Aerial crown-view tile of a tropical tree (Barro Colorado Island, Panama), acquired 20250715:
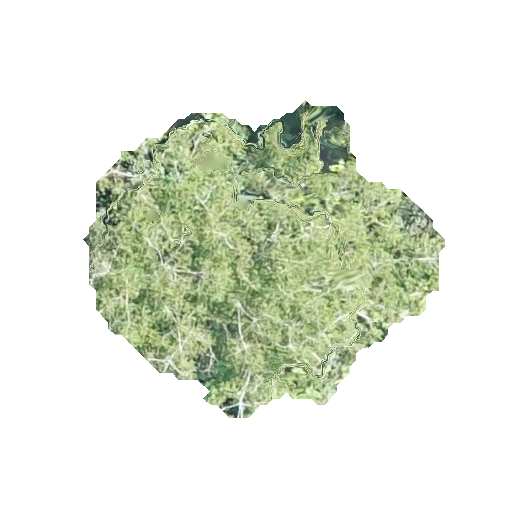
Species: Ocotea oblonga
GBIF accepted scientific name: Ocotea oblonga
Crown area: 113.887 m²